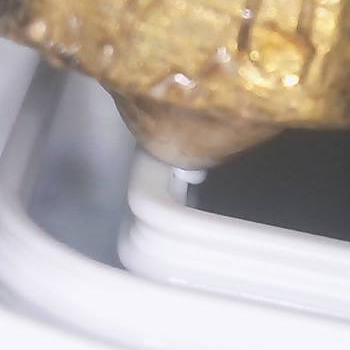
Flow rate: 188%